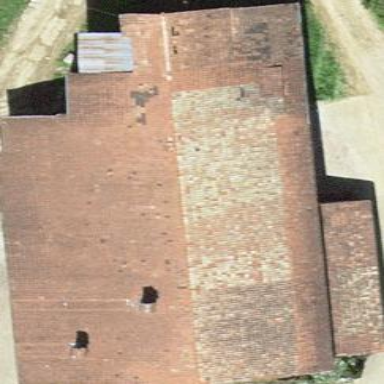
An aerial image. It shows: Farm building.